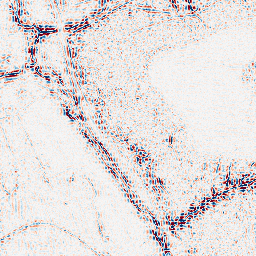
Category: wavelet
Decomposition family: wavelet_dwt
Decomposition parameters: wavelet: db8
level: 2
Upsampling method: bspline
Upsampling parameters: scale: 8
Upsampling scale: 8